Question: Based on Qt <URL>, whenever a pointer type is passed from C++ code to QML, via a method, there is a set of rules that determine who is responsible for the lifetime of that pointer. Should the be parentless, implicitly the QML engine is responsible for taking ownership of the pointer.
In my scenario, I want my frontend UI to represent a list model which is generated/provided by the backend C++ code. My assumption is that the pointer will stay alive as long as there is a reference to it by the QML code. The code below shows the trimmed down test case:
'''
#include <QAbstractItemModel>
#include <QDebug>
#include <QGuiApplication>
#include <QObject>
#include <QQmlApplicationEngine>
#include <QQmlContext>
#include <QStringListModel>
class MyStringListModel : public QStringListModel
{
Q_OBJECT
public:
explicit MyStringListModel(const QStringList &strings, QObject* parent=nullptr) : QStringListModel(strings, parent)
{
qDebug() << "Creation";
}
virtual ~MyStringListModel() override
{
qDebug() << "Destruction";
}
};
class Backend : public QObject
{
Q_OBJECT
public:
Backend(QObject* parent=nullptr) : QObject(parent)
{
}
Q_INVOKABLE QAbstractItemModel* createModel() const
{
static const QStringList months = {
tr("January"),
tr("February"),
tr("March"),
tr("April"),
tr("May"),
tr("June"),
tr("July"),
tr("August"),
tr("September"),
tr("October"),
tr("November"),
tr("December"),
};
return new MyStringListModel(months);
}
};
int main(int argc, char* argv[])
{
QGuiApplication application(argc, argv);
qmlRegisterType<QAbstractItemModel>();
Backend backend;
QQmlApplicationEngine engine;
engine.rootContext()->setContextProperty("backend", &backend);
engine.load("qrc:///ui/main.qml");
return application.exec();
}
#include "main.moc"
'''
'''
import QtQuick 2.10
import QtQuick.Controls 2.3
import QtQuick.Layouts 1.1
ApplicationWindow {
id: window
width: 200
height: 250
visible: true
ColumnLayout {
anchors.fill: parent
anchors.margins: 10
ListView {
Layout.fillWidth: true
Layout.fillHeight: true
model: backend.createModel()
delegate: Text {
anchors.horizontalCenter: parent.horizontalCenter
text: model.display
}
}
Button {
Layout.alignment: Qt.AlignCenter
text: qsTr("Garbage Collect")
onClicked: gc()
}
}
}
'''
This is a screenshot of the program:

The moment the user clicks on the button, the garbage collector runs and destroys the model ptr (destruction is evident by the "Creation" and "Destruction" output in the stdout).
I'm curious to know why the pointer was destroyed? I've noticed that it didn't set the as its parent, which is fair enough, I thought that the QML engine would have used some form of reference pointer to try keep track of who still holds a reference to it. Is there a document which gives greater insight into the way in which garbage collection / ownership is implemented.
Likewise, is there a better way of structuring this code while still meeting the demands of passing a parentless back to QML.
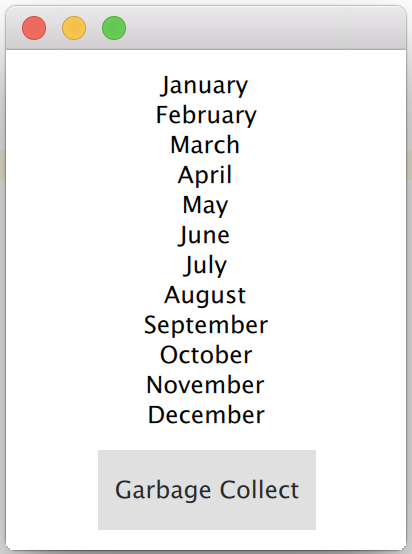
Answer: It seems that the reason for the destruction is because the object is not being referenced in QML, for example if it is assigned to a property the will not affect it:
'''
ApplicationWindow {
id: window
width: 200
height: 250
visible: true
property var mymodel: backend.createModel()
ColumnLayout {
anchors.fill: parent
anchors.margins: 10
ListView {
Layout.fillWidth: true
Layout.fillHeight: true
model: mymodel
delegate: Text {
anchors.horizontalCenter: parent.horizontalCenter
text: display
}
}
Button {
Layout.alignment: Qt.AlignCenter
text: qsTr("Garbage Collect")
onClicked: gc()
}
}
}
'''